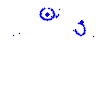
Particle: pion